Question: can any one explain me "in details" how this code makes a .cfg file that is like the picture in the left? I wanna change it so that it becomes like the right one?
'''
setLastFileInTNM(getTnmInstalledPath(), getLastPath());
private void setLastFileInTNM(String TNMConfigFilePath, String fileTobeSetInTNM) throws Exception {
//fileTobeSetInTNM += " ";
File file = new File(TNMConfigFilePath);
char[] dt = fileTobeSetInTNM.toCharArray();
char[] data = readFile(file);
int offset = 145;
int length = fileTobeSetInTNM.length();
int j = 0;
for (int i = 145; i < offset + length; i++) {
if (j == dt.length) {
break;
}
data[i] = dt[j];
j++;
}
data[offset + length] = (char) 0;//for seprating the rest
writeToFile(data, file);
readFile(file);
}
'''
This code writes an address in the .cfg file. the picture below is comparing two .cfg file in notepad++. The left one is made by the code above, I want to change the code so that the hex type becomes like the right picture. how should i change the code?

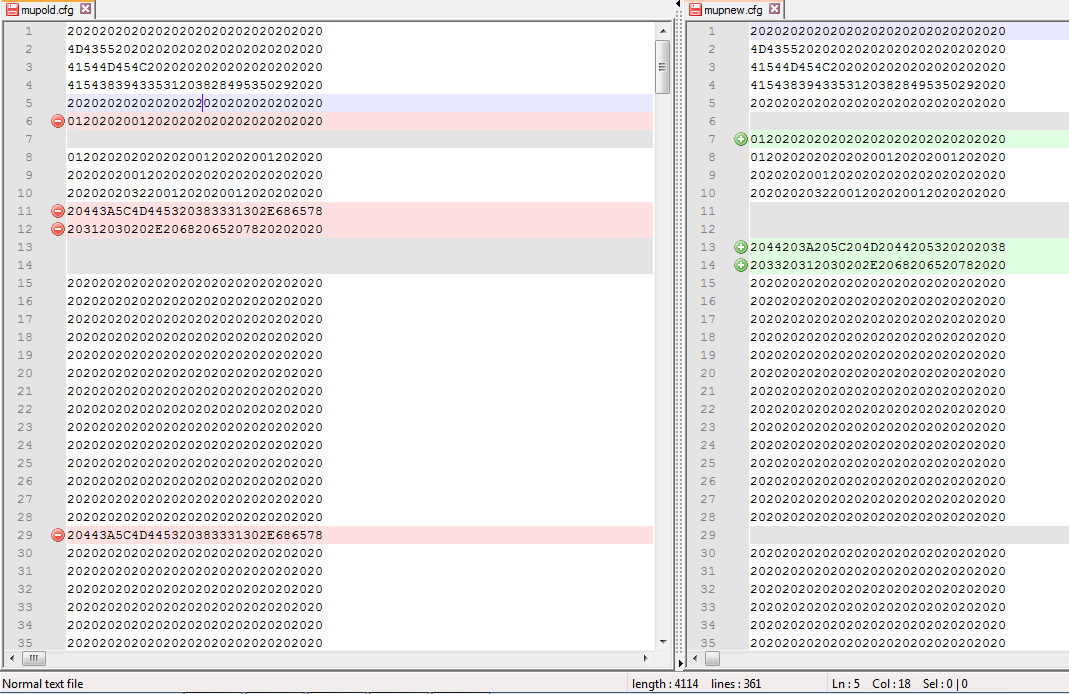
Answer: The text on the right says
'" D : \ M D S 8 3 1 0 . h e x "', while the text on the left says
'" D:\MDS 8310.hex 1 0 . h e x "'.
This suggests that the encoding of the data in the original file is 16-bit per character, leaving every second character as space, and on the left you just copy each character as a byte, thus getting the file name too condensed. If you want to do it in this low level style, just add line
'''
data[++i] = 0x20;
'''
after line:
'''
data[i] = dt[j];
'''
and increase the upper bound of the for loop to 'offset + length * 2'
I do not see why your file is modified also on the line 29 and on the line 6, but that may depend on the rest of your code.